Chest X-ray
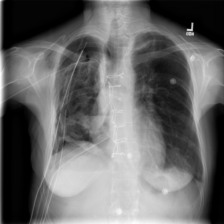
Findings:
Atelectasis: positive
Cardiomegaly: negative
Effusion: positive
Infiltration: negative
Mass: negative
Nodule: negative
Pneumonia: negative
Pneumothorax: positive
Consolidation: negative
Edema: negative
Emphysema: negative
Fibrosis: negative
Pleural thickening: negative
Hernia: negative